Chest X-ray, AP view. Patient: 30 years old, sex M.
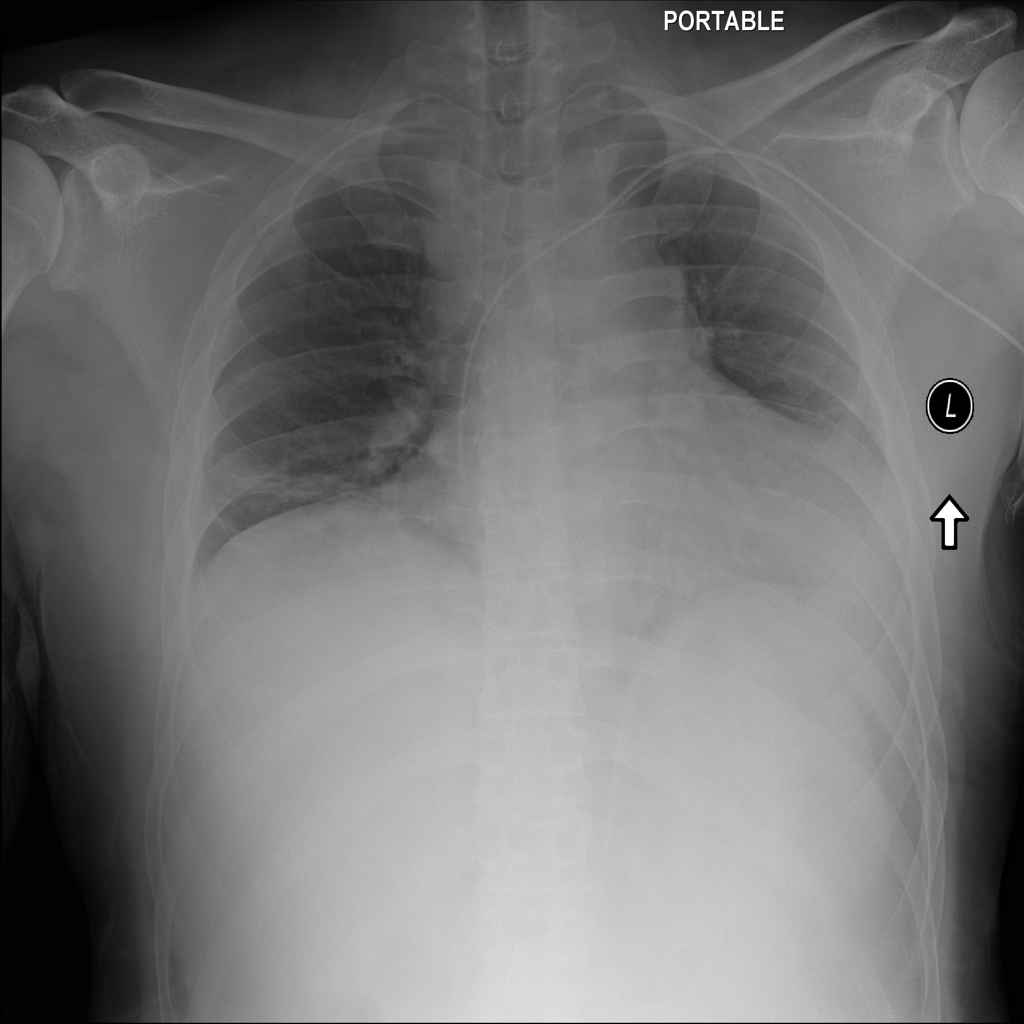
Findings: Atelectasis